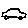
Label: car